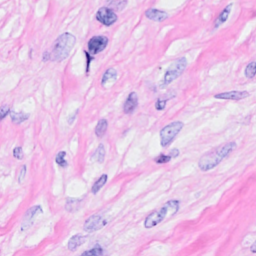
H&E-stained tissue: Breast